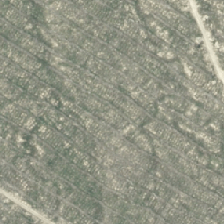
Land cover: harvested_forest